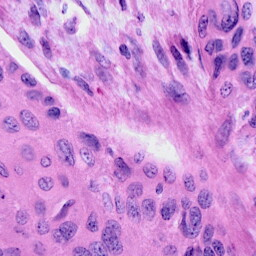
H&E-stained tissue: Cervix